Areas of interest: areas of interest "Library"
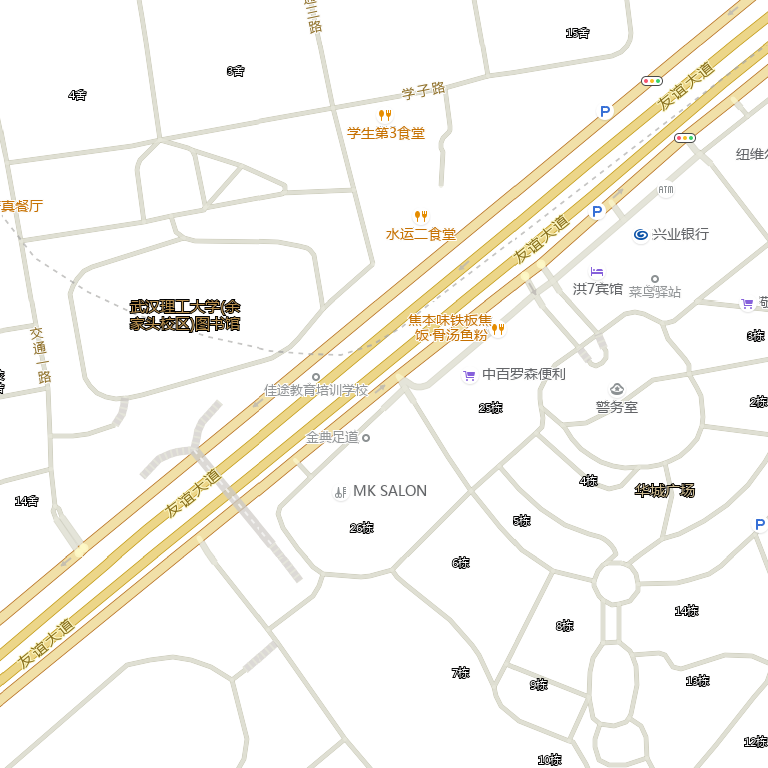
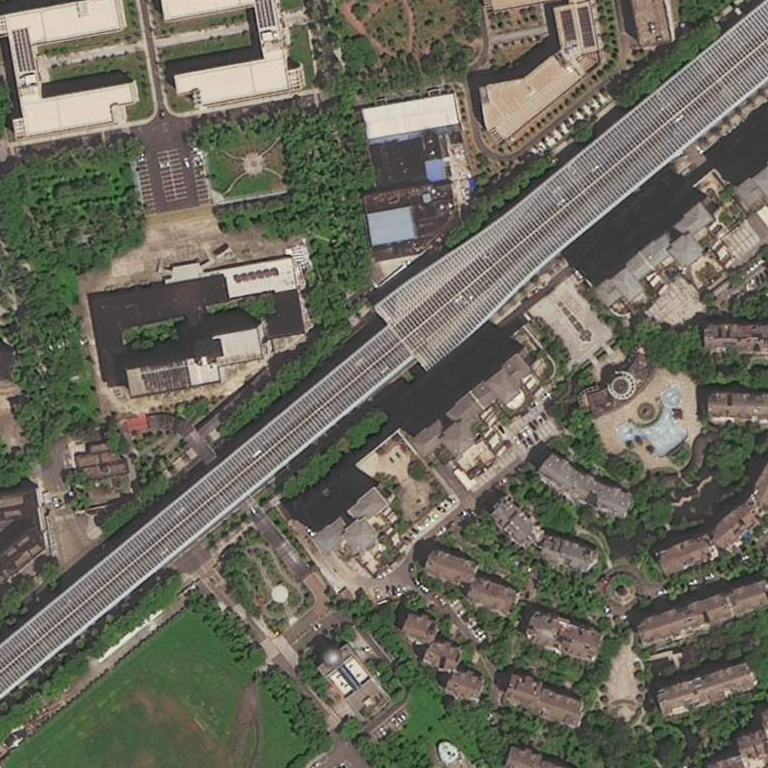